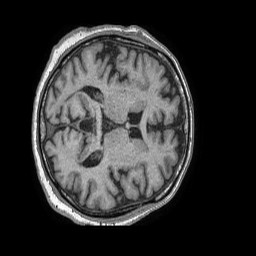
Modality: T1w
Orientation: axial
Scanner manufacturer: philips
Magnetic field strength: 1.5 T
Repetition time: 0.007736 s
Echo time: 0.003565 s